Current action and preconditions to check: trajectory_clear

Your task: For each precondition in the list above, predict whether it will hold at this action.

Consider the current scene as observed from the mobile robot's camera, and analyze the predicted future states of all dynamic agents (e.g., people, animals, vehicles, or any moving entities) within the NEXT SECOND.

IMPORTANT: Only answer "very likely" if you are absolutely certain—based on strong, clear evidence—that a dynamic agent will violate the precondition in the predicted future state. Do NOT answer "very likely" for unlikely, ambiguous, or low-probability risks.

Ask yourself for each precondition: Is there a high probability, with clear and convincing evidence, that the predicted future states of any dynamic agent will interfere with the predicted future state of the currently executing action within the NEXT SECOND, causing that precondition to fail?

Assess the risk level based on these predictions. Use "likely" or "very likely" if motions create a clear risk of interference.

Use "neutral" or "improbable" if agents are nearby but their predicted paths are clearly diverging or non-conflicting.

Failure Risk Categories: "very improbable", "improbable", "neutral", "likely", "very likely"

Answer Format: Output ONLY the probability_of_failure value from these categories: "very improbable", "improbable", "neutral", "likely", "very likely"

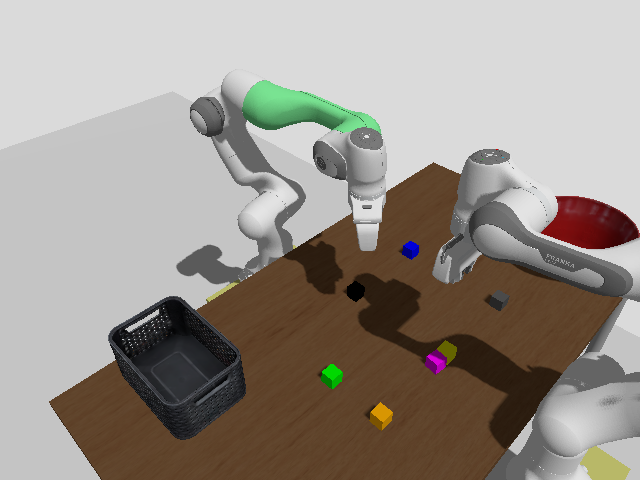

Answer: improbable